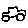
Label: car